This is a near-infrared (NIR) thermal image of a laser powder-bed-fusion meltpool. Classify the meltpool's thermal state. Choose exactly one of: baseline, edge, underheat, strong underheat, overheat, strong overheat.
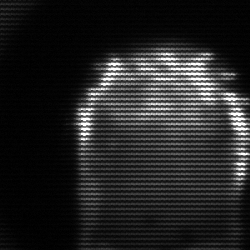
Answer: baseline